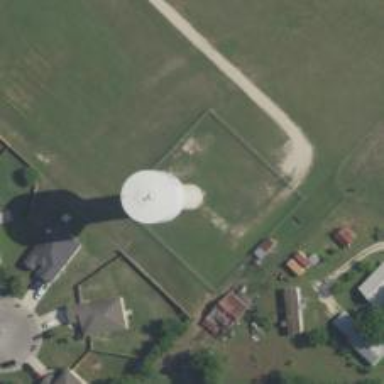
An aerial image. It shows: Water tower that is man-made.